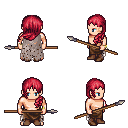
a pixel art fantasy rpg character, male body template, human, light skin, gray tattered cape, robe skirt, ruby red left-swept hairstyle, bracelets, brown shoes, spear, four views (front, back, left, right), 2x2 character sprite sheet, small pixel art, hard edges, no anti-aliasing